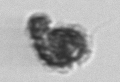
Label: Syracosphaera_pulchra